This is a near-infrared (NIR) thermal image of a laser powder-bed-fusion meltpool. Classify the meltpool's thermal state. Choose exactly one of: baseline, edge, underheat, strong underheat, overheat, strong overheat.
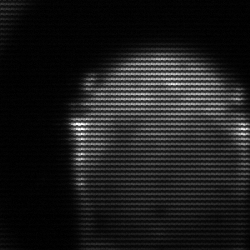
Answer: edge